Question: I am trying to control a stepper motor, using a A4988 driver along with a Nucleo 144 board with an STM32F767ZI on it.
The A4988 driver expects a single rise in voltage to HIGH in order to step the motor.
Having made some voltage readings using a multimeter, I have found that during and even while the program is paused, there is a steady voltage of around 1.2V being output by the pin.
I also added some lines to toggle an LED (built onto the board) whenever the output to the A4988 driver is toggled between HIGH and LOW, which works fine.
Here is the code:
main.c
'''
#include "./headers/stm32f767xx.h"
#include <stdint.h>
int main(void)
{
initMotor(0);
initLed(0);
uint32_t a = 0;
while (1)
{
if (a >= 300000)
{
toggleLed(0);
stepMotor(0);
a = 0;
}
a++;
}
}
'''
./drivers/motor.c
'''
#include "../headers/stm32f767xx.h"
void initMotor(int step_pin)
{
RCC->AHB1ENR |= RCC_AHB1ENR_GPIOGEN; // enable GPIOG clock
GPIOG->MODER &= ~(0b11 << (step_pin * 2)); // clear bits
GPIOG->MODER |= (0b01 << (step_pin * 2)); // set mode to OUTPUT
GPIOG->OTYPER &= ~(0b1 << step_pin); // set output type to PUSH-PULL
GPIOG->PUPDR |= (0b10 << (step_pin * 2)); // pull the pin down
GPIOG->ODR &= ~(0b1 << step_pin); // set output to LOW
}
void stepMotor(int step_pin)
{
GPIOG->ODR ^= (0b1 << step_pin); // toggle between LOW and HIGH
}
'''
./drivers/led.c
'''
#include "../headers/stm32f767xx.h"
void initLed(int pin)
{
RCC->AHB1ENR |= RCC_AHB1ENR_GPIOBEN; // enable GPIOG clock
GPIOB->MODER |= (0b01 << (pin * 2)); // set mode to OUTPUT
GPIOB->OTYPER &= ~(0b1 << pin); // set output type to PUSH-PULL
GPIOB->ODR &= ~(0b1 << pin); // set output to LOW
}
void toggleLed(int pin)
{
GPIOB->ODR ^= (0b1 << pin); // toggle between LOW and HIGH
}
'''
I've verified, using a multimeter, that the voltage being provided to the board via an STLINK USB is 5V (which I believe is sufficient), and the driver is also receiving the correct voltage of 5V.
I do not believe this to be a problem to do with the A4988 driver. I have tried multiple of the same driver from various manufacturers, and still I get the same result. The motors are also being supplied a high enough voltage (12V) but are not drawing it all in.
I have come to the conclusion that it is most likely an issue originating from the Nucleo 144 board, but a little stuck as to what the actual issue is.
I am using GPIO G pin 0, which is labelled "IO" on the board.
Any suggestions as to what I should try next, or ideas as to what it could be, are greatly appreciated.
---
As requested, here is a diagram of my setup:

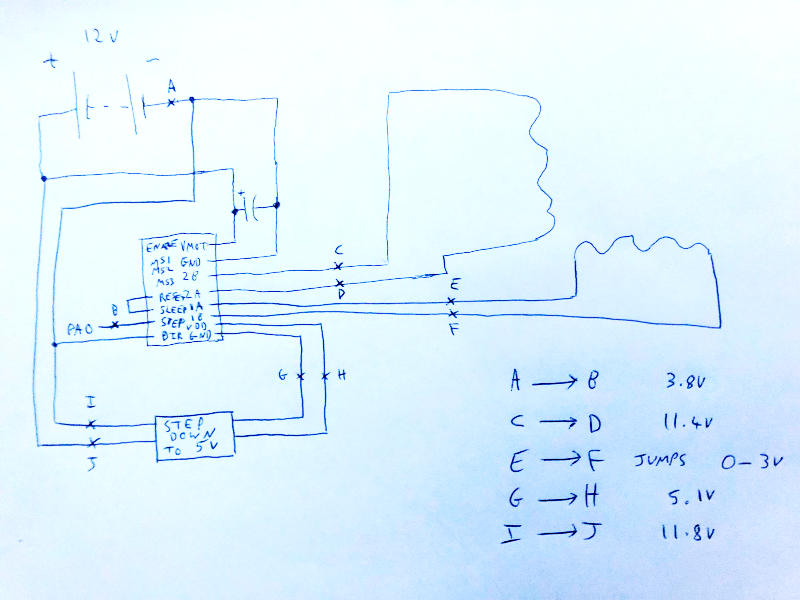
Answer: If you configure the output to be PUSH/PULL, adding a PULLDOWN resistor will divide the output voltage over the resistor. Do not use PU/PD resistors with PP, because it is always driven and doesn't need a PU/PD.